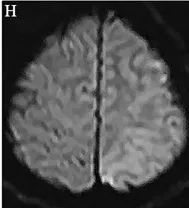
(G) Hyperintensity in the cortical regions of left frontal and parietal lobes in MRI FLAIR images (Case 2).
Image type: radiology (mri)